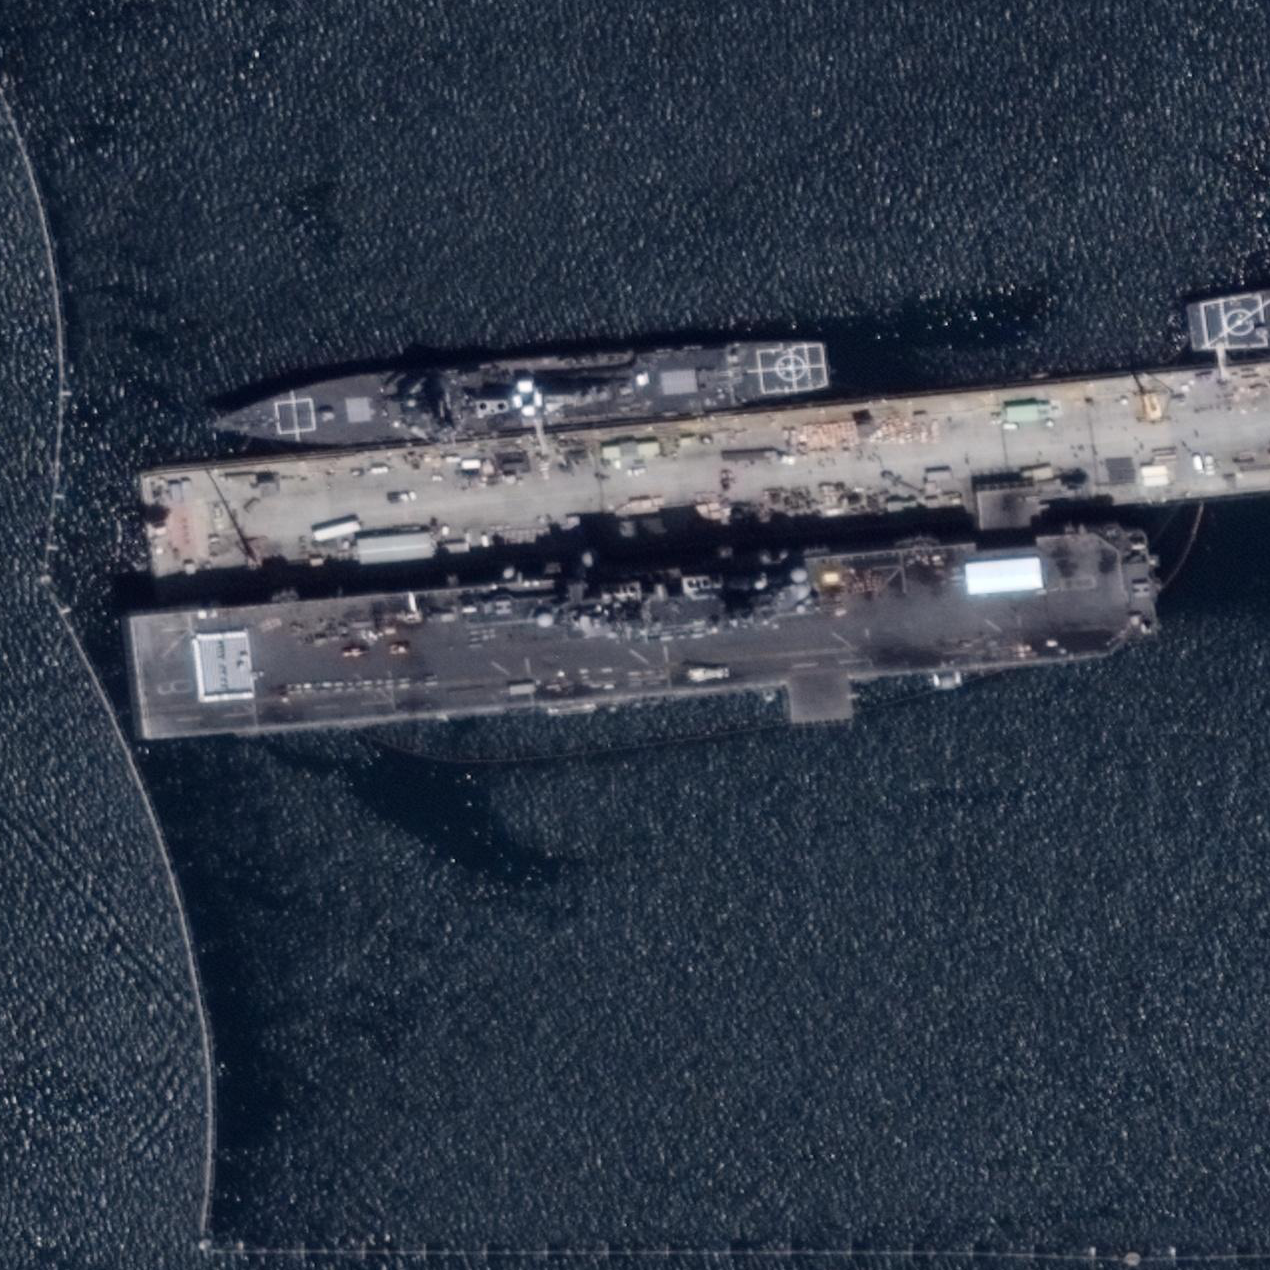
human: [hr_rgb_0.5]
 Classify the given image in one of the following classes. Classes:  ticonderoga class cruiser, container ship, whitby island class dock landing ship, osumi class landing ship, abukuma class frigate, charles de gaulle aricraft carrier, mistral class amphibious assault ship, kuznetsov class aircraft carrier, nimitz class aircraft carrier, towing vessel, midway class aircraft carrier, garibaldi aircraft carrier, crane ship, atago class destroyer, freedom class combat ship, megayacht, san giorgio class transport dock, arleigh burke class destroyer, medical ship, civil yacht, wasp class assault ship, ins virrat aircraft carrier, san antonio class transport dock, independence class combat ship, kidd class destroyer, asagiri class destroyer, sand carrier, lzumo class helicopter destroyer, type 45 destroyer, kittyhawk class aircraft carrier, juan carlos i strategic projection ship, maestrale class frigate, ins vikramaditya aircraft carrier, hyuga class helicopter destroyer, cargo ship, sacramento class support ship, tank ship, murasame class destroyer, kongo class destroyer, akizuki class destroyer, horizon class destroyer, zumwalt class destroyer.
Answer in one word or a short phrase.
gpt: Wasp class assault ship